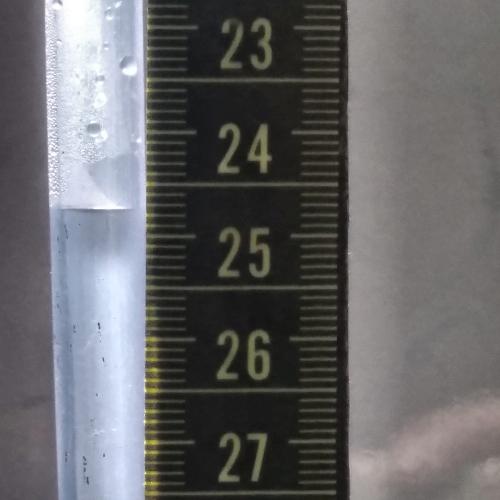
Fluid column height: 24.7 cm